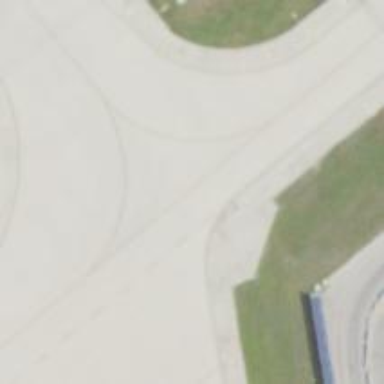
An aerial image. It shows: View of taxiway at the airport.